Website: lowes
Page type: customer-info-address
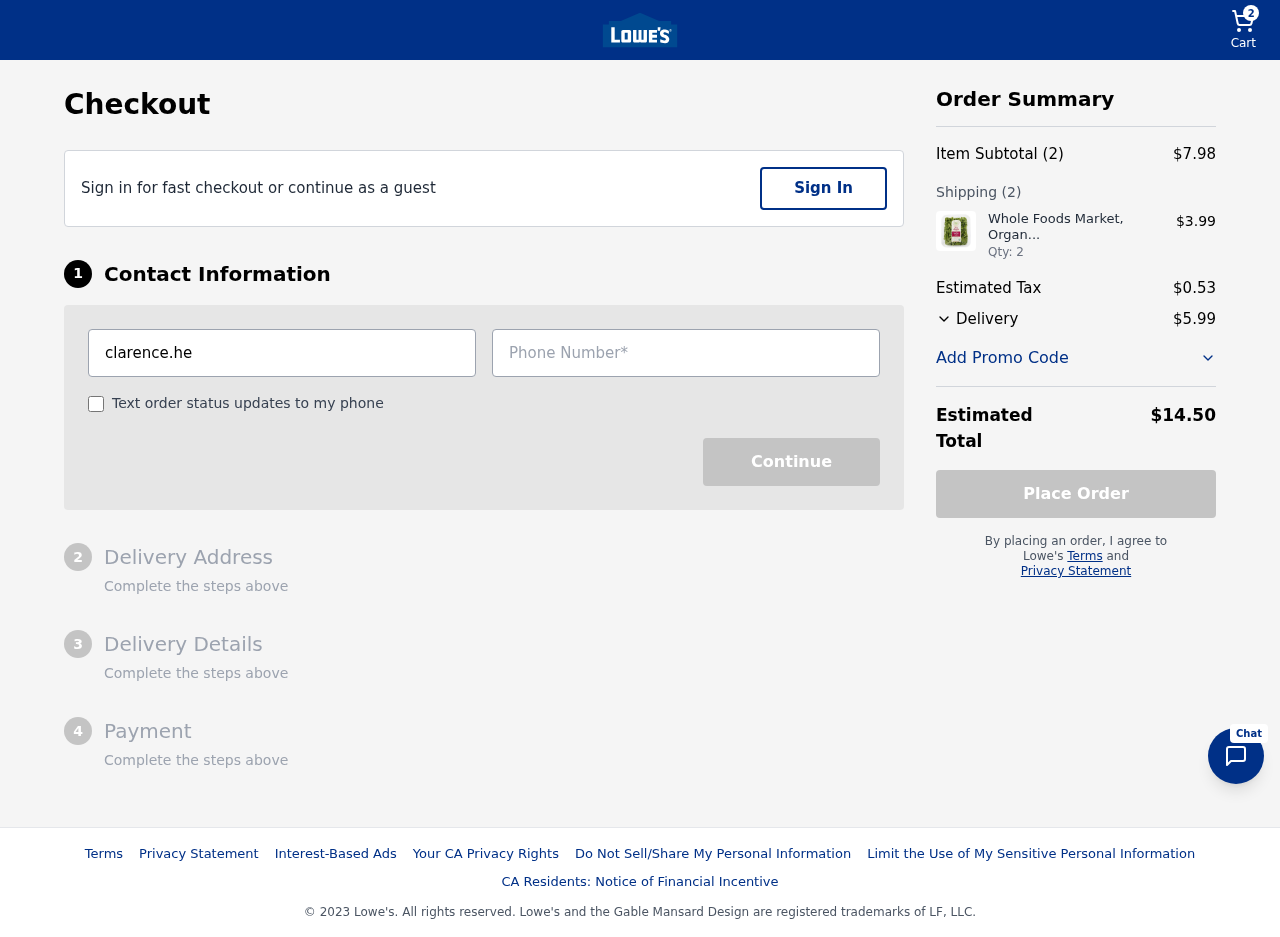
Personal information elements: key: PII_EMAIL
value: clarence.henderson@hotmail.com
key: PII_PHONE
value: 7305567766
Product elements: key: PRODUCT1_NAME
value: Whole Foods Market, Organic Arugula, 5 oz
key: PRODUCT1_PRICE
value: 3.99
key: PRODUCT1_QUANTITY
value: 2
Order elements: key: ORDER_NUM_ITEMS
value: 2
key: ORDER_SUBTOTAL
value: $7.98
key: ORDER_NUM_ITEMS2
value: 2
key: ORDER_TAX
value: $0.53
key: ORDER_SHIPPING_COST
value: $5.99
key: ORDER_TOTAL
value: $14.50